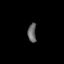
Tissue: prostate
Cell type: Myeloid cells
Senescence score: 0.8014
Nuclear area (px): 156
Mean DAPI intensity: 103.641